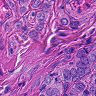
Metastatic tissue present: yes